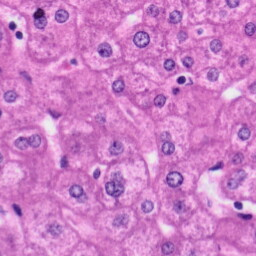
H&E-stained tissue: Liver